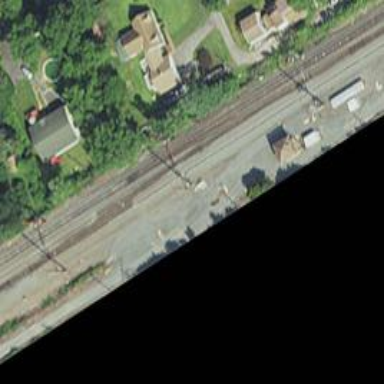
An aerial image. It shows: Siding railway line with electrified contact line for the trains.